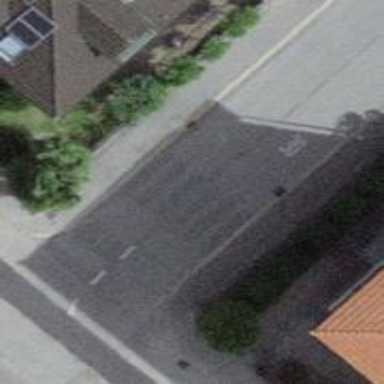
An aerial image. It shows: Zebra crossing on the road.